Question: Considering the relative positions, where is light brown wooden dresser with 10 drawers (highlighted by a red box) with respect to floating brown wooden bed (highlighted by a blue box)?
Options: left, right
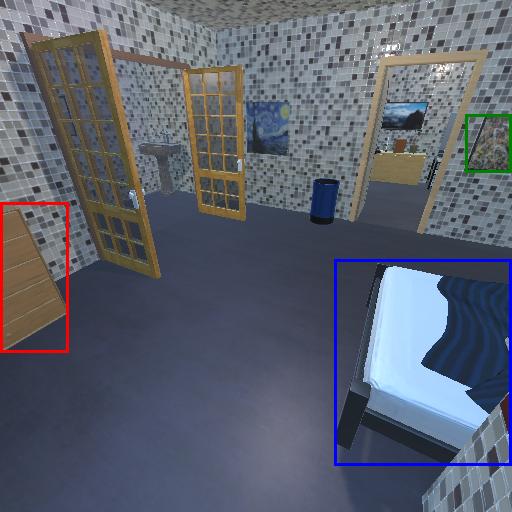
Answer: left